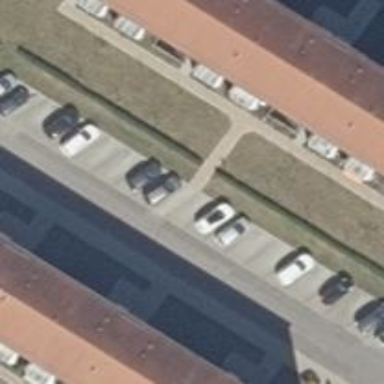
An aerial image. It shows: Street-side parking area with diagonal orientation.